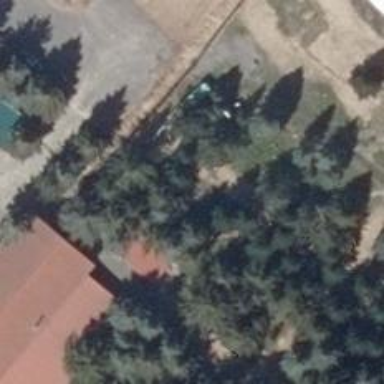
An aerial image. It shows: Outdoor area with one track. It is bowling alley.